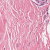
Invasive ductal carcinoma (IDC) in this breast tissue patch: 0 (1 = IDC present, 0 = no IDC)